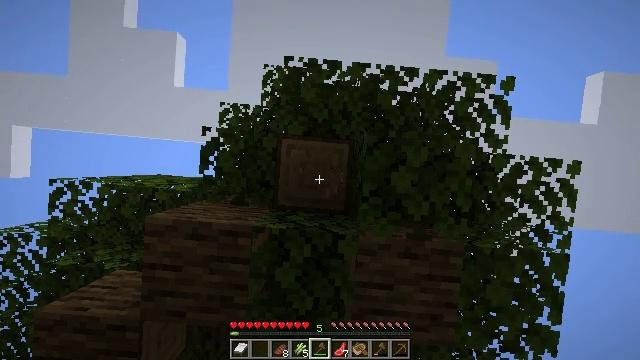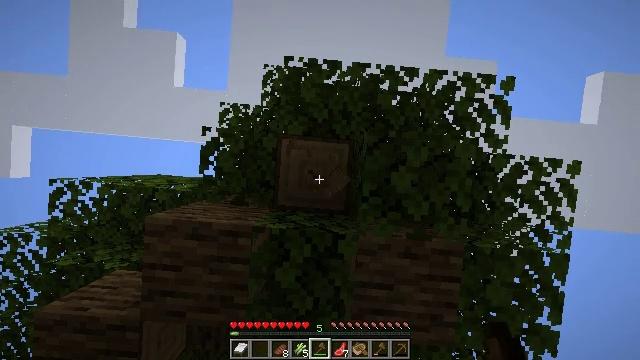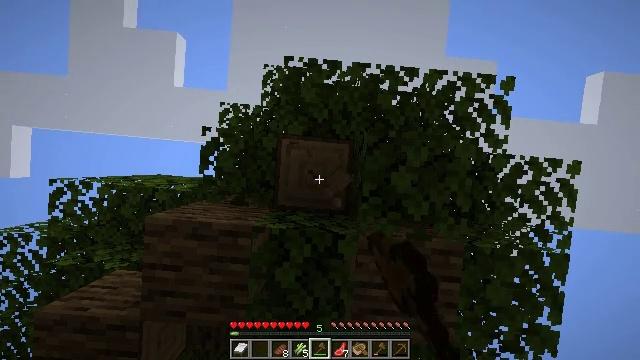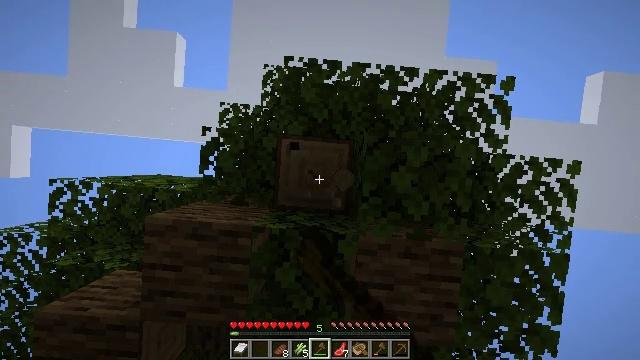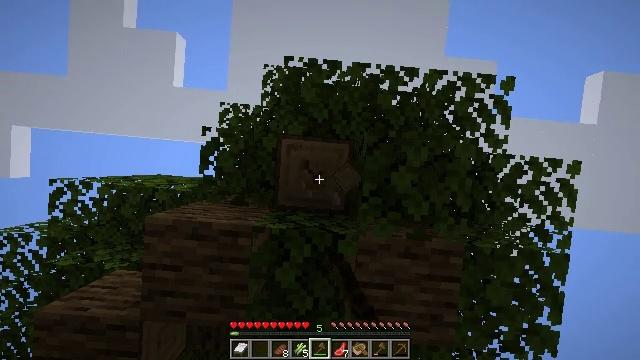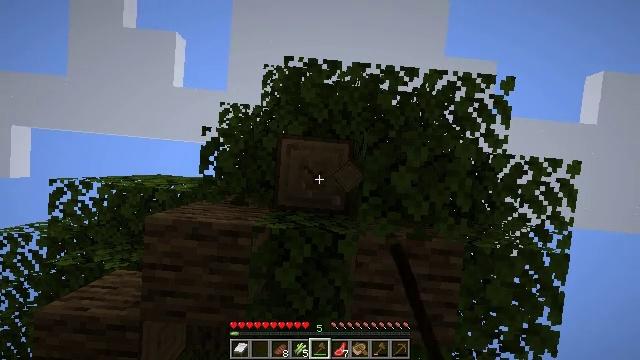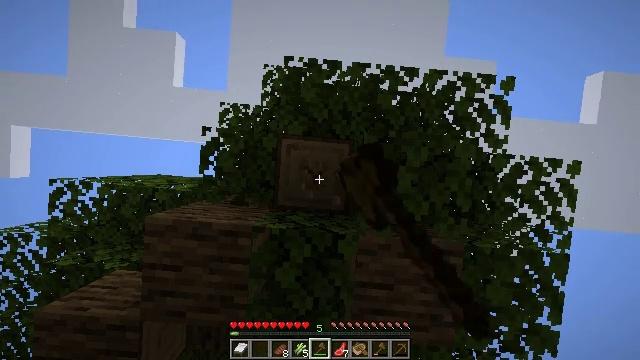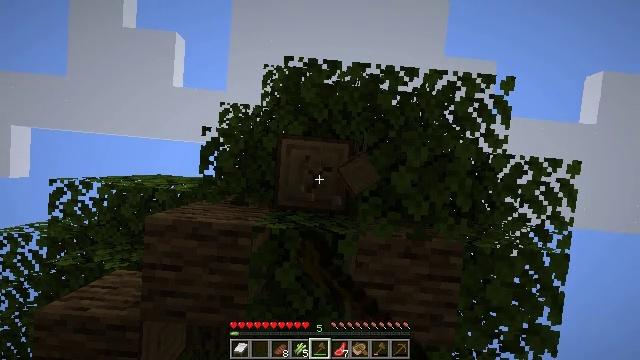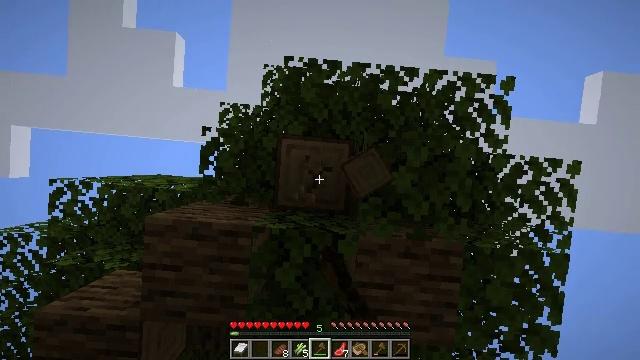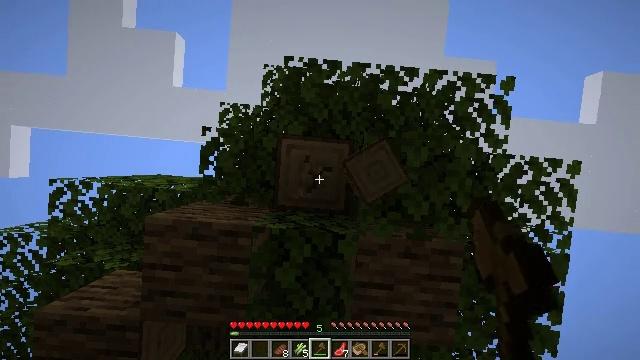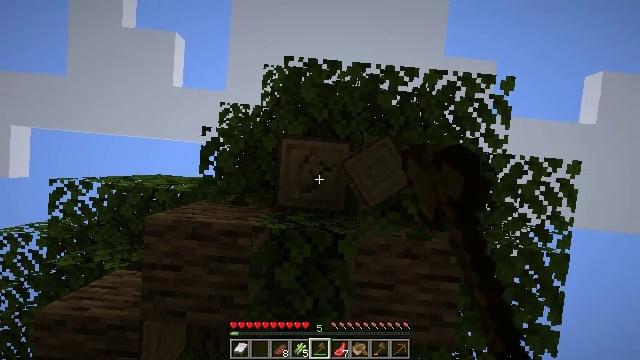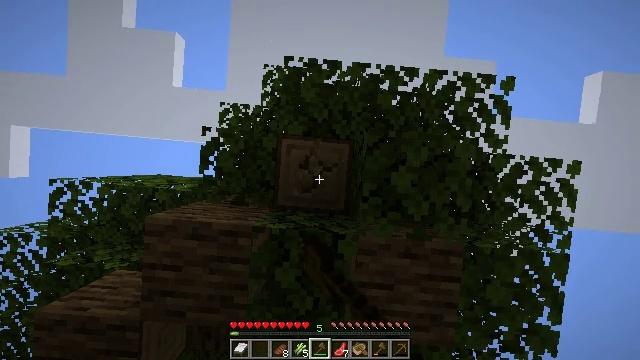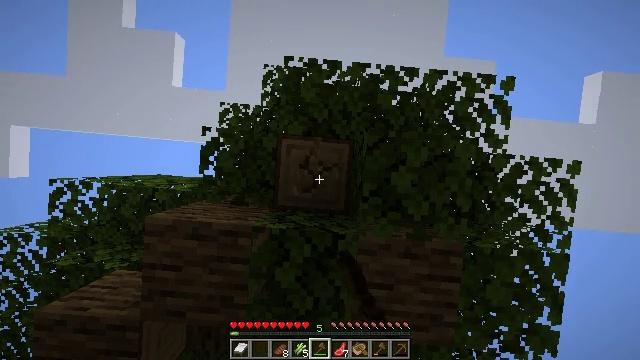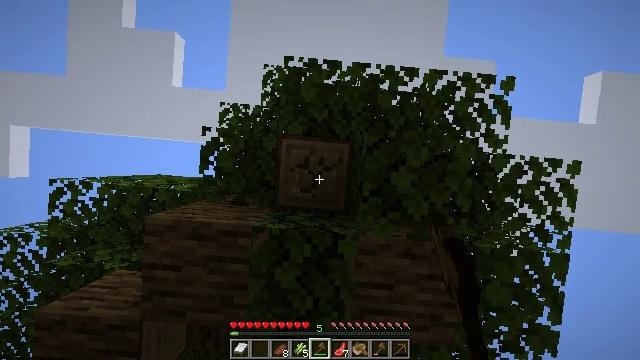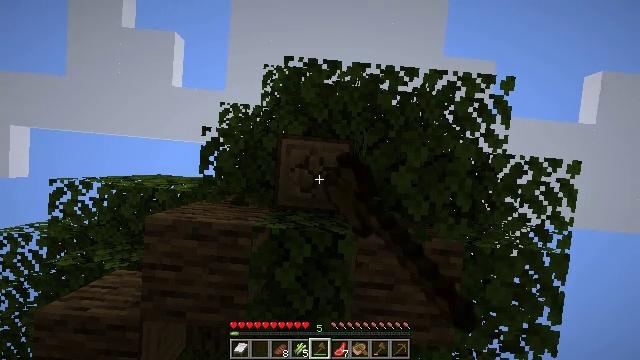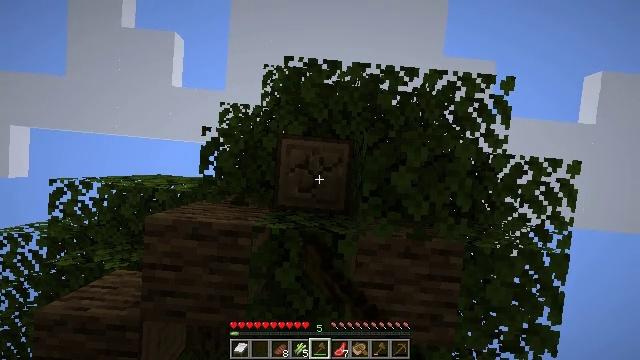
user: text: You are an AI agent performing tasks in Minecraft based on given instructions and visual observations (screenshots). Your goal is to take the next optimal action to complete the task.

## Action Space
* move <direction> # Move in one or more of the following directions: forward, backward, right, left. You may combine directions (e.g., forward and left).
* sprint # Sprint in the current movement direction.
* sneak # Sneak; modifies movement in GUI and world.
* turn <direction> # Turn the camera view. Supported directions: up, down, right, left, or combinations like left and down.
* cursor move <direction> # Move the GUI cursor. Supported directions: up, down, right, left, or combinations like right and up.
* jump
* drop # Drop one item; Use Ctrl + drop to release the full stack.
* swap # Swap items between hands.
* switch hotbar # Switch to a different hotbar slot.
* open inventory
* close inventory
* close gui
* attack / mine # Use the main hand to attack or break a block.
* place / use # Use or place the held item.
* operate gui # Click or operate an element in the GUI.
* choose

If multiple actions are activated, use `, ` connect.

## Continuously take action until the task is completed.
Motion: motion action
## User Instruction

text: Gather oak logs from trees.
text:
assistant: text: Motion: attack / mine
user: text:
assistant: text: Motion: attack / mine
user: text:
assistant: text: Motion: attack / mine
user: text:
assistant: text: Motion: attack / mine
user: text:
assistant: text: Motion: attack / mine
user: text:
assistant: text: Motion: attack / mine
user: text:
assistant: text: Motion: attack / mine
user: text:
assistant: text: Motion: attack / mine
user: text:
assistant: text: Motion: attack / mine
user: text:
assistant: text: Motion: attack / mine
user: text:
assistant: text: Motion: attack / mine
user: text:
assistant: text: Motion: attack / mine
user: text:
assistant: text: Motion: attack / mine
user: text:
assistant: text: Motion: attack / mine
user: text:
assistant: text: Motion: attack / mine
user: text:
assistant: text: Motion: attack / mine
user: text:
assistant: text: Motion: attack / mine
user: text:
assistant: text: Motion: attack / mine
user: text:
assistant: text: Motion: attack / mine
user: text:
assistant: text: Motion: attack / mine
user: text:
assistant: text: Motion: attack / mine
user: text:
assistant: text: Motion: attack / mine
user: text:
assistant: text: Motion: attack / mine
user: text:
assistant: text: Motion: attack / mine
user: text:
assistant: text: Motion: attack / mine
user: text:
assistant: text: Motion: attack / mine
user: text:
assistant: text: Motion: attack / mine
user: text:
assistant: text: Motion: attack / mine
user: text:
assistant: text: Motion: attack / mine
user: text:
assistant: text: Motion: attack / mine